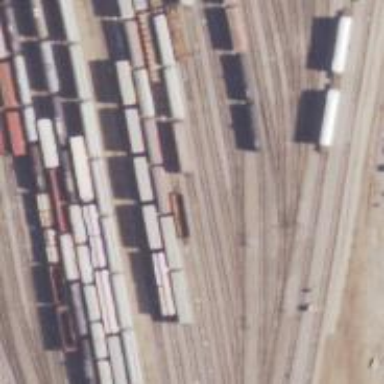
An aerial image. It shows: Railway yard.